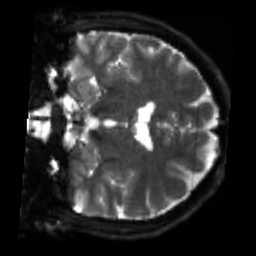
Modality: sbref
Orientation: coronal
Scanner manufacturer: siemens
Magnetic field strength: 3 T
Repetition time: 4 s
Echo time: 0.0594 s